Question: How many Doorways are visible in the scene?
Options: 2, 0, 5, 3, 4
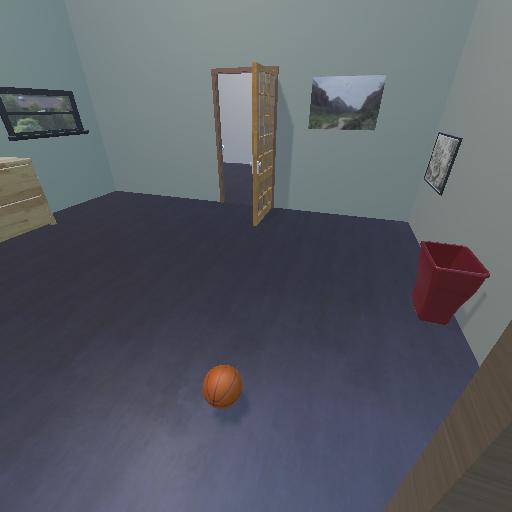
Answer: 2